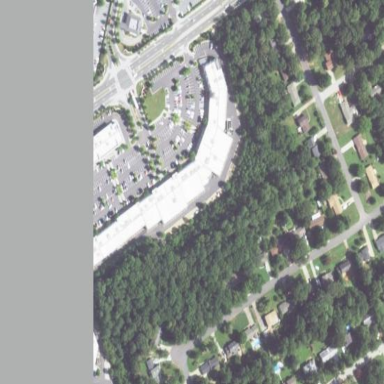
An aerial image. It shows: Retail area.